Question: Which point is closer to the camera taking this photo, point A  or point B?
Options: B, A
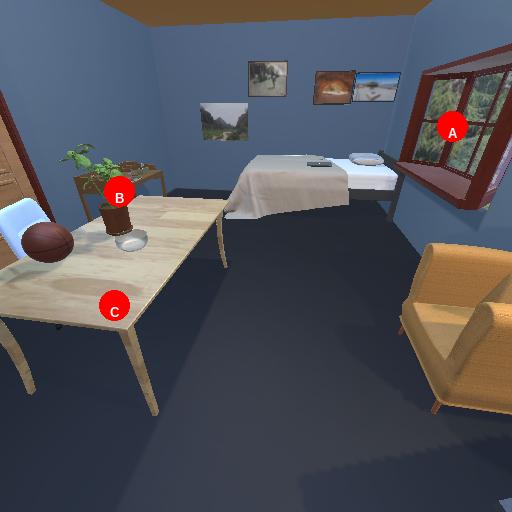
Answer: B